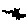
Label: cat